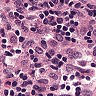
Metastatic tissue present: no